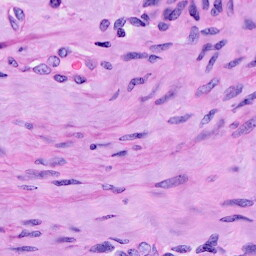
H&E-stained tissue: Cervix